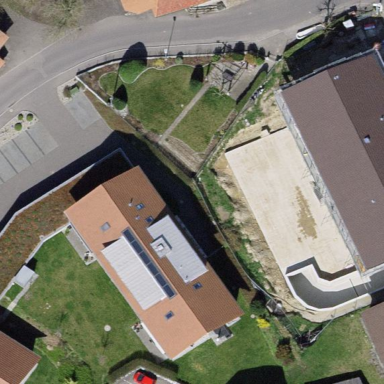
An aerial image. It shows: Group of garages.